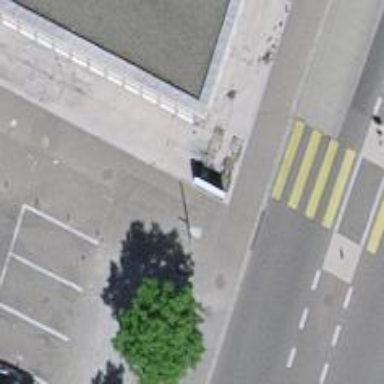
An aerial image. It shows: Bicycle parking area with wall loops.